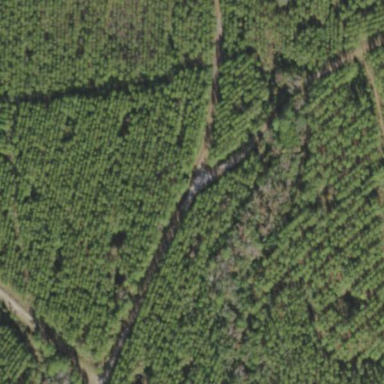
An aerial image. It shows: Forest dominated by needle-leaved trees.